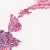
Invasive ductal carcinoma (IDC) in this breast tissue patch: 0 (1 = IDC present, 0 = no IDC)